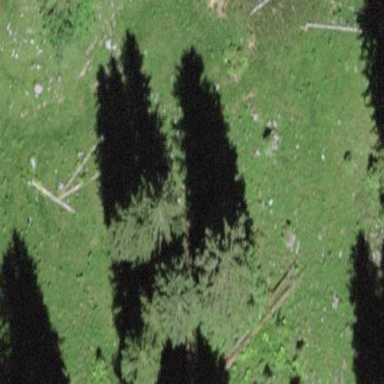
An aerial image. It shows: Forest area.